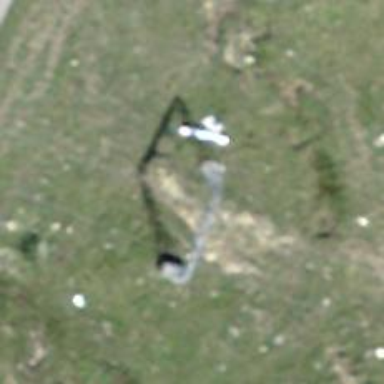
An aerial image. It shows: Pylon used for aerialway.